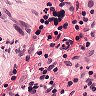
Metastatic tissue present: no